Interaction volume radius: 10 \u00c5
Interaction volume height: 10 \u00c5
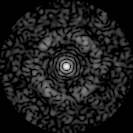
Disorder parameter: 0.7505